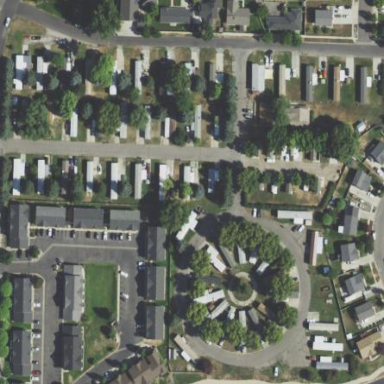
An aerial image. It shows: Residential area known as trailer park.